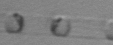
Label: Skeletonema